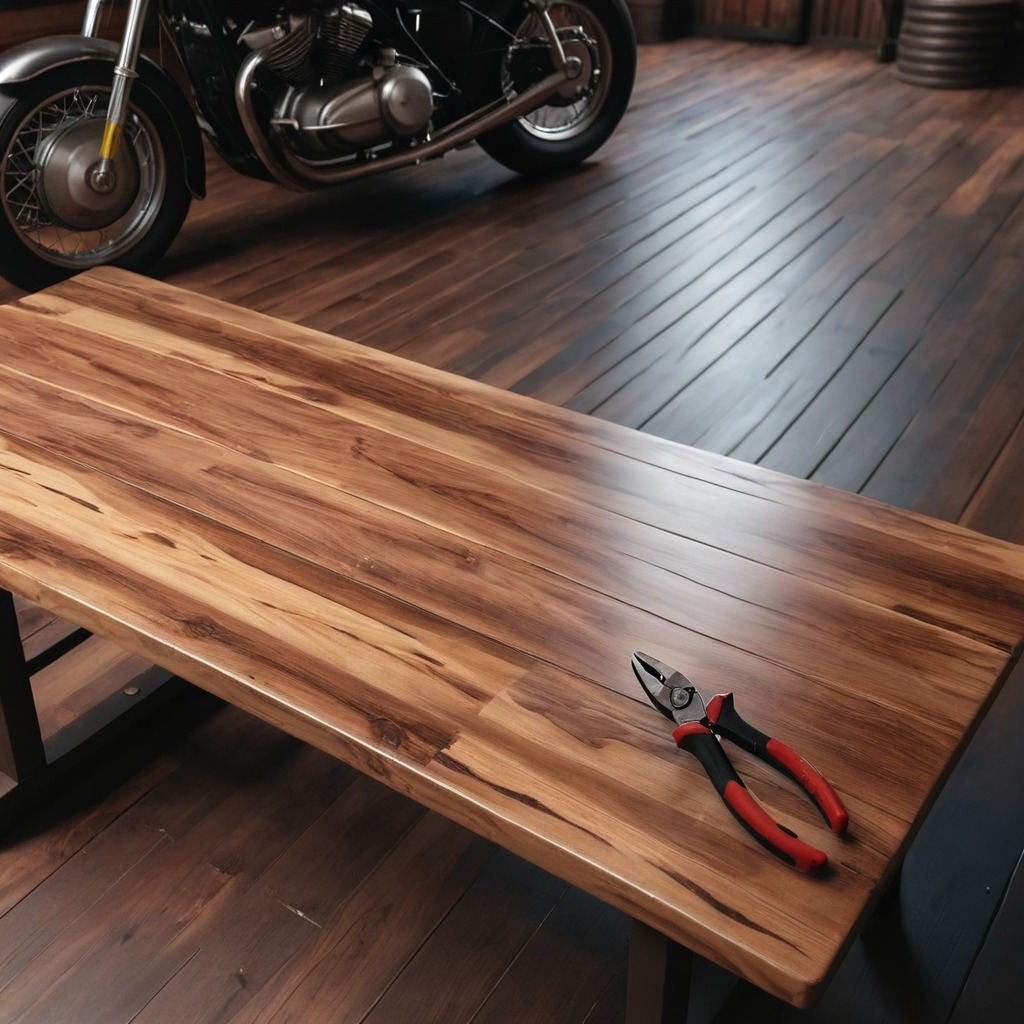
A plier is lying on the table.